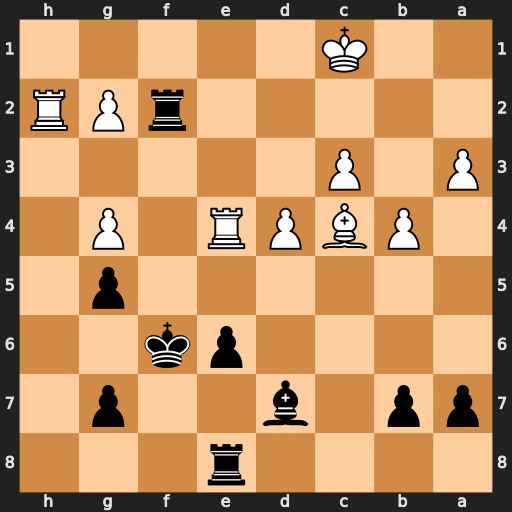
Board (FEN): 4r3/pp1b2p1/4pk2/6p1/1PBPR1P1/P1P5/5rPR/2K5
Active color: b
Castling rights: -
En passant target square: -
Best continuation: Rc8 Be2 Rxc3+